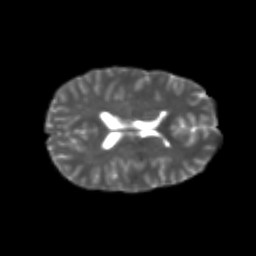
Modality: T2w
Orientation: axial
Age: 21
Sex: female
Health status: healthy
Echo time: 0.074 s